Question: Below is the output I get after I press the button although the 'EmployeeNumber' and 'DOB' do exist in my SQL Server database.
I had tried many times and can't figure out the problem causing the wrong output.

Thank you for helping !
C# code:
'''
private void btn_Click(object sender, EventArgs e)
{
string constring = ConfigurationManager.ConnectionStrings["FirstConnection"].ConnectionString;
SqlConnection con = new SqlConnection(constring);
SqlCommand cmd = new SqlCommand("spEmployeeC", con);
cmd.CommandType = CommandType.StoredProcedure;
cmd.Parameters.AddWithValue("@Employee", txtEmployee.Text);
cmd.Parameters.AddWithValue("@DOB", txtPassword.Text);
//cmd.IsValid
con.Open();
cmd.ExecuteNonQuery();
if (txtEmployee.Text == "@Employee" && txtPassword.Text == "@DOB")
{
MessageBox.Show("Welcome " + txtEmployee.Text);
}
else
{
MessageBox.Show("The Username or Password you entered is incorrect. Please try again");
}
}
'''
SQL Server stored procedure code:
'''
CREATE PROCEDURE spEmployeeC
@Employee INT,
@DOB DATE
AS
BEGIN
SET NOCOUNT ON;
DECLARE @Employee_check INT;
DECLARE @Password_check DATE;
SELECT *
FROM Employee_Table
WHERE [EMPLOYEE_NUM] = @Employee AND [DOB] = @DOB
END
'''
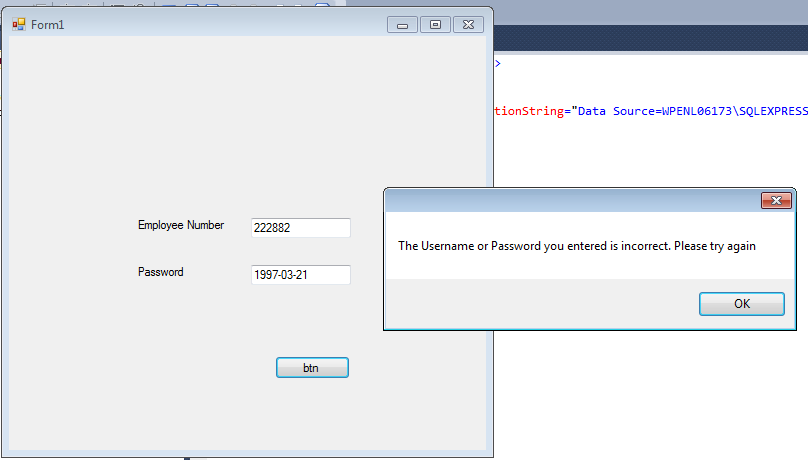
Answer: Something like this would be better:
'''
protected void btn_Click(object sender, EventArgs e)
{
if (string.IsNullOrEmpty(txtEmployee.Text))
{
MessageBox.Show("You must supply an Employee Number");
return;
}
if (string.IsNullOrEmpty(txtPassword.Text))
{
MessageBox.Show("You must supply a Password");
return;
}
if (IsAuthenticated())
{
MessageBox.Show("Welcome " + txtEmployee.Text);
}
else
{
MessageBox.Show("The Username or Password you entered is incorrect. Please try again");
};
}
private bool IsAuthenticated()
{
using (var conn = new SqlConnection(ConfigurationManager.ConnectionStrings["DefaultConnection"].ConnectionString))
{
SqlCommand cmd = new SqlCommand("spValidateCredentials", conn);
cmd.CommandType = CommandType.StoredProcedure;
cmd.Parameters.Add("@Employee", SqlDbType.Int).Value = txtEmployee.Text;
cmd.Parameters.Add("@DOB", SqlDbType.Date).Value = DateTime.Parse(txtPassword.Text);
conn.Open();
return ((int)cmd.ExecuteScalar() > 0);
}
}
'''
Also maybe change the Stored Procedure to return a count of the records:
'''
CREATE PROCEDURE [dbo].[spValidateCredentials]
@Employee INT,
@DOB DATE
AS
BEGIN
SELECT COUNT(*)
FROM Employee_Table
WHERE EMPLOYEE_NUM=@Employee
AND DOB=@DOB
END
'''